Question: I'm trying to retrieve UIImage from SKTexture where SKTexture comes from an SKTextureAtlas.
Which make is harder due to the fact .cgImage() isn't working on Atlases.
Anyway, I've came up with solution to use CoreGraphic, however, that seems not to work either.
Maybe you are able to help me what did I do wrong in here?
'''
func image(with view: SKView) -> UIImage {
let format = UIGraphicsImageRendererFormat.default()
format.scale = UIScreen.main.scale
format.opaque = false
let renderer = UIGraphicsImageRenderer(size: view.bounds.size, format: format)
let image = renderer.image { ctx in
view.drawHierarchy(in: view.bounds, afterScreenUpdates: true)
}
return image
}
func image(texture: SKTexture) -> UIImage {
let view = SKView(frame:CGRect(x: 0, y: 0, width: texture.size().width, height: texture.size().height))
let scene = SKScene(size: texture.size())
let sprite = SKSpriteNode(texture: texture)
sprite.position = CGPoint(x: view.frame.midX, y: view.frame.midY)
scene.addChild(sprite)
view.presentScene(scene)
return image(with: view)
}
let uiImage = image(texture: SKTexture(imageNamed: "HeavyCrossbow.png"))[!
'''
[]
This solution isn't working either SKTextureAtlas nor SKTextureAtlas
Any idea what did I missed, how to make it happen?
Cheers,
Szymon
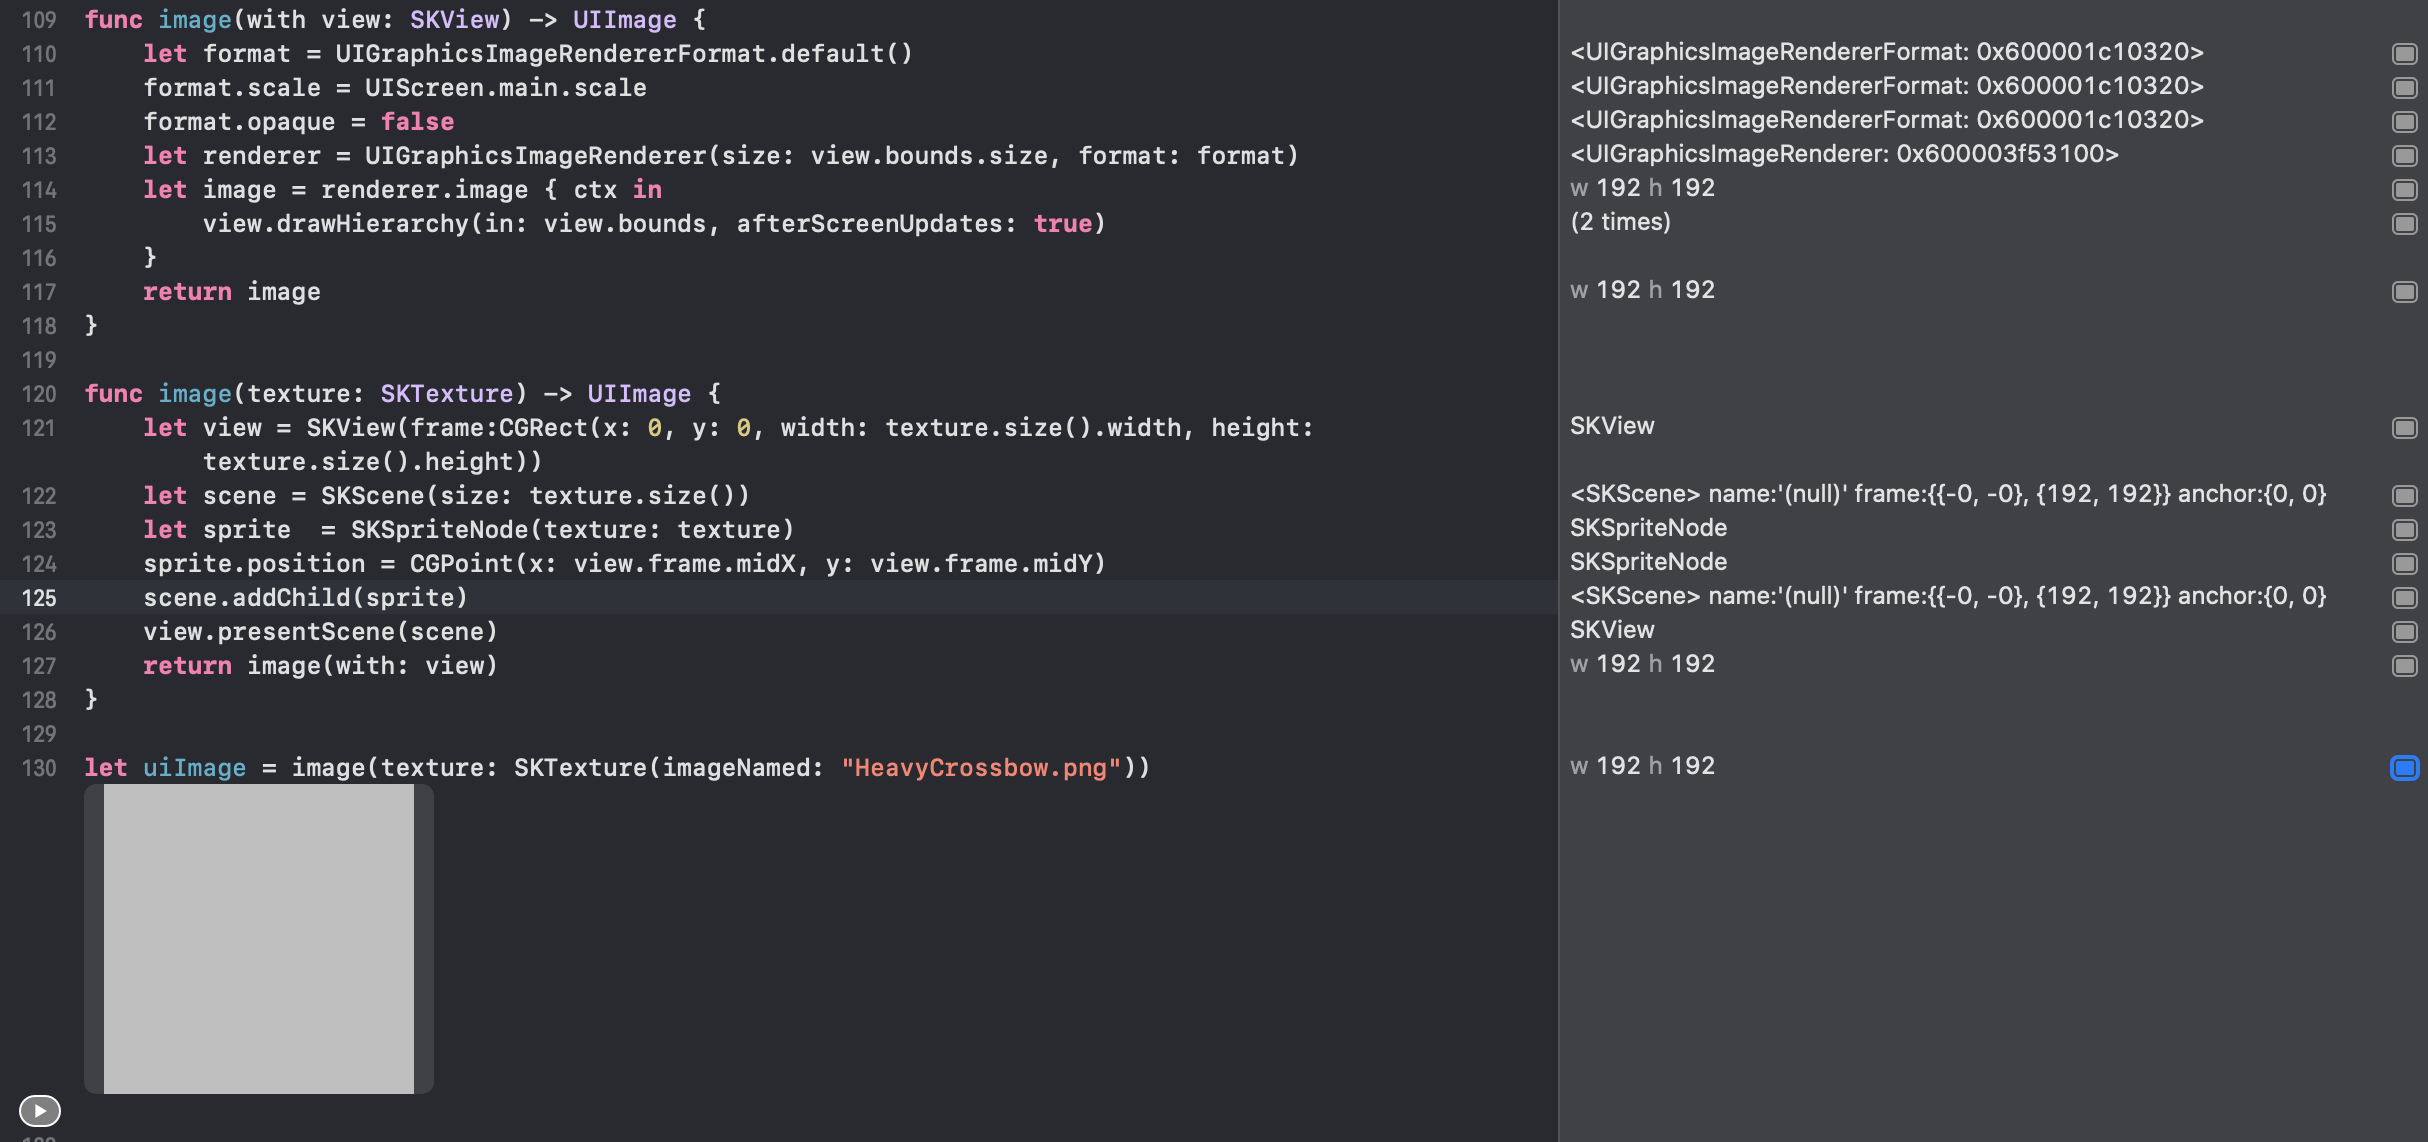
Answer: Ok, After weekend I finally got it working.
Important part is
'''
guard let render = view.texture(from: sprite) else { return UIImage() }
return UIImage(cgImage: render.cgImage())
'''
which I got thanks to this <URL>
Full working code:
'''
func image(texture: SKTexture) -> UIImage {
let view = SKView(frame:CGRect(x: 0, y: 0, width: texture.size().width, height: texture.size().height))
let scene = SKScene(size: texture.size())
let sprite = SKSpriteNode(texture: texture)
sprite.position = CGPoint(x: view.frame.midX, y: view.frame.midY)
scene.addChild(sprite)
view.presentScene(scene)
guard let render = view.texture(from: sprite) else { return UIImage() }
return UIImage(cgImage: render.cgImage())
}
'''
The reason I was looking to make it work is that I'm writing game with SpriteKit however UI is done with SwiftUI.